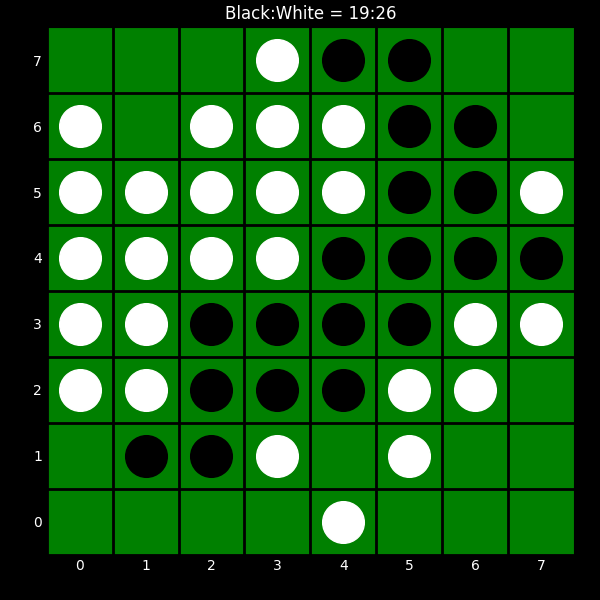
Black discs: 19
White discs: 26